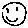
Label: smiley face